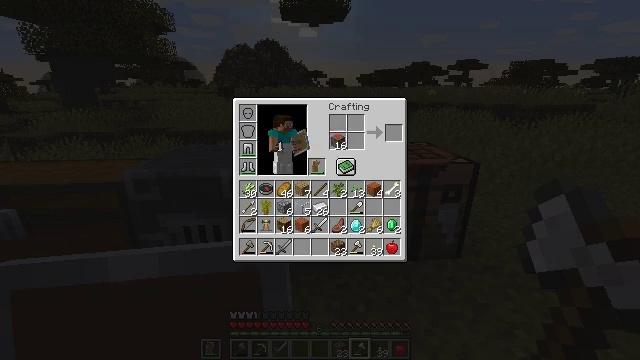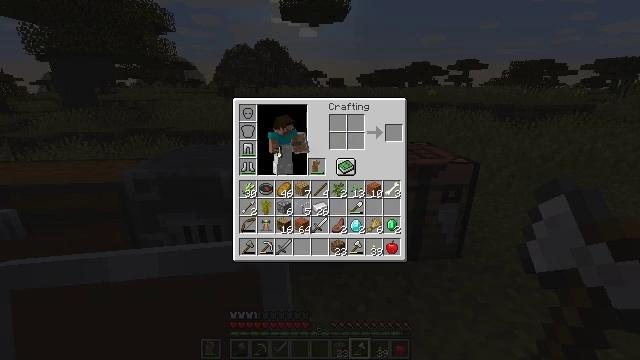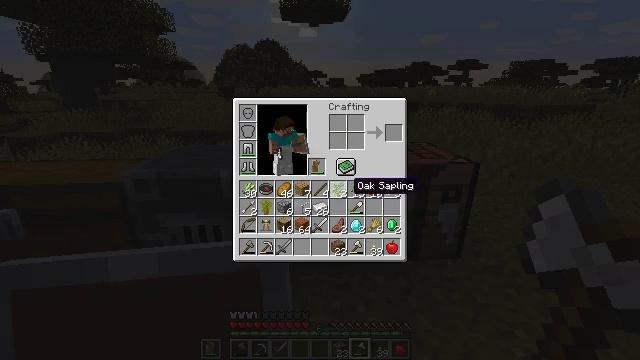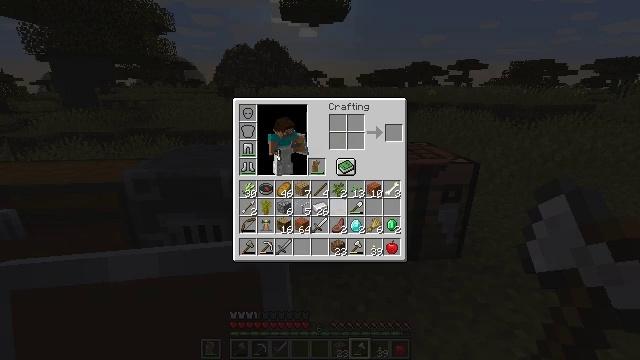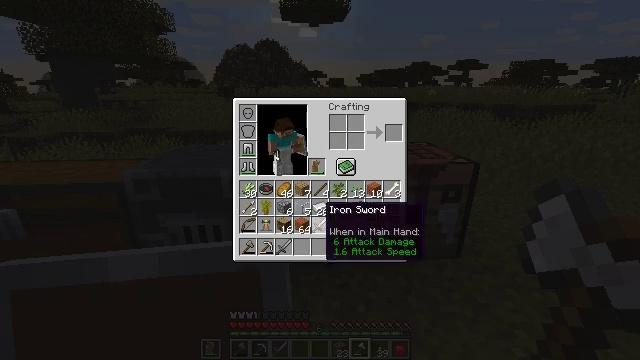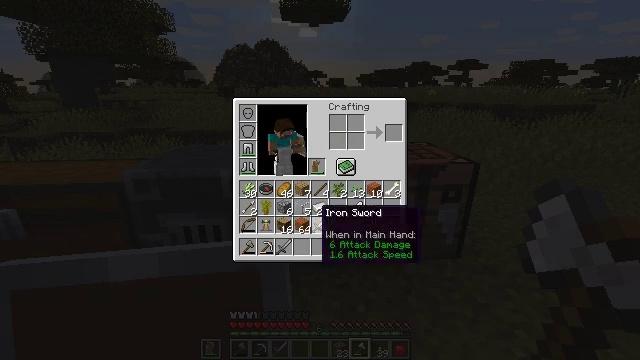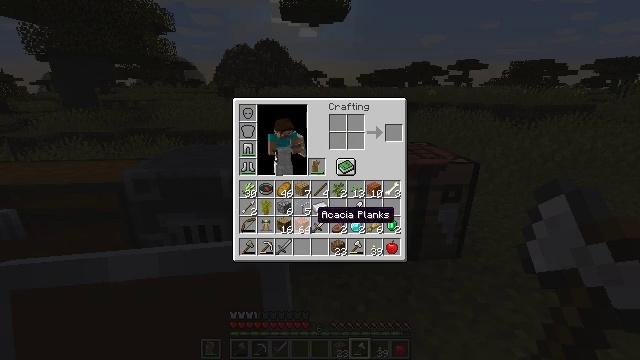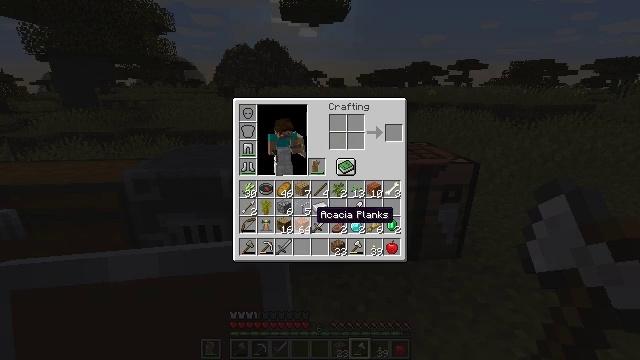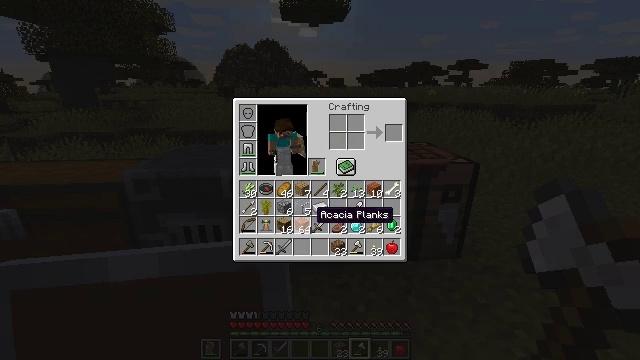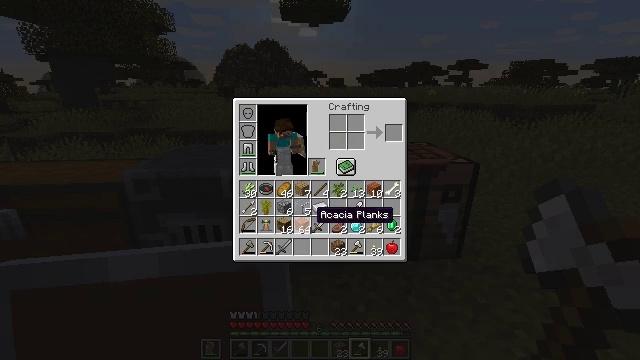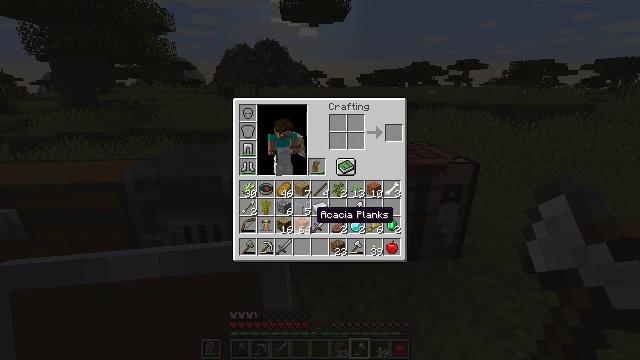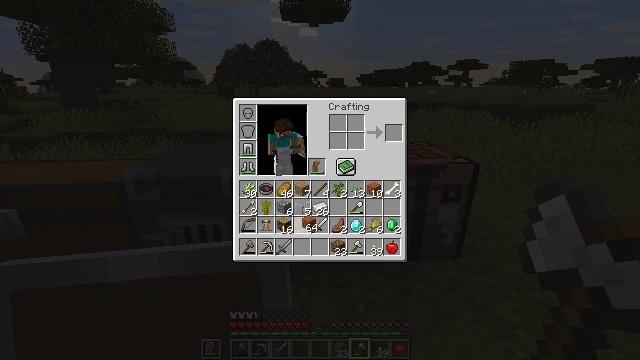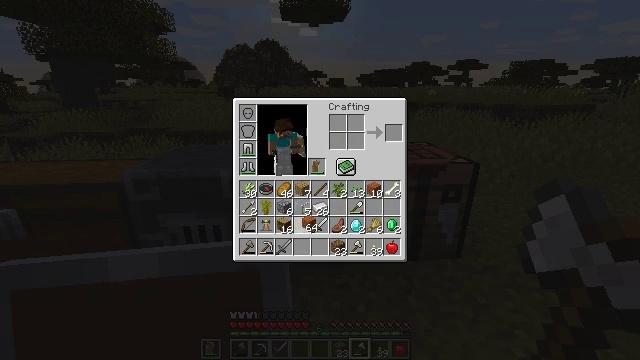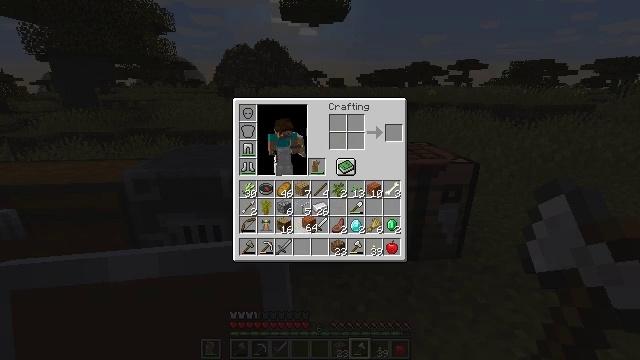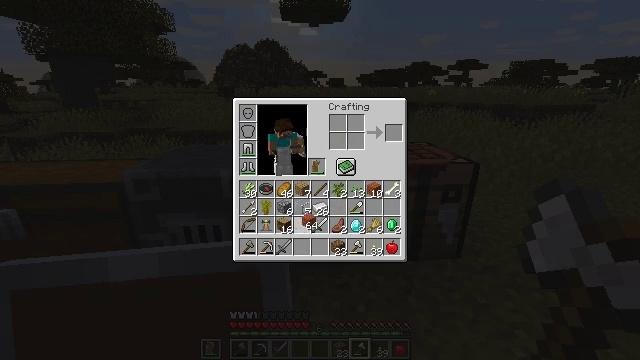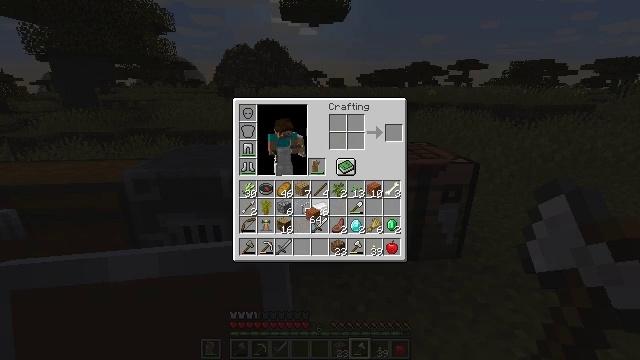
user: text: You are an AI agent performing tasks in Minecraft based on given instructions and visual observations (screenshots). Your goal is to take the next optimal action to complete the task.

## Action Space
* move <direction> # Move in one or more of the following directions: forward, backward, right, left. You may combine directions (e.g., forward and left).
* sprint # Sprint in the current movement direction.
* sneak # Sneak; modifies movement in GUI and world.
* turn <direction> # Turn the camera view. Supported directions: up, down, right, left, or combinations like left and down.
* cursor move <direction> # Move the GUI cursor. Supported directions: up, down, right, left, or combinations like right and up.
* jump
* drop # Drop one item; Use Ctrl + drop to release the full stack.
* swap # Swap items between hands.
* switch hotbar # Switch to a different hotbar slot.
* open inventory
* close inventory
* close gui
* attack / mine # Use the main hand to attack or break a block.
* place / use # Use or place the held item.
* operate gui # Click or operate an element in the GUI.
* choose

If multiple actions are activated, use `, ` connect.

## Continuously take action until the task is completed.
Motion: motion action
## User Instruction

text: Create acacia stairs using the crafting grid.
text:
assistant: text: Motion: sneak, cursor move down, open gui
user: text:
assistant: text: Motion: sneak, cursor move left and down
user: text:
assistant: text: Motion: cursor move left and down
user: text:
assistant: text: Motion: cursor move left and down
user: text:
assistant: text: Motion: no_op
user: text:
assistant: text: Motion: no_op
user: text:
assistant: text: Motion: no_op
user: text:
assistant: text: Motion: no_op
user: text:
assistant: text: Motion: no_op
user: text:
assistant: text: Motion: no_op
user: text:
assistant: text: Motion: operate gui
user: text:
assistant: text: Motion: operate gui
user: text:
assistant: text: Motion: operate gui
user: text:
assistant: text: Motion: no_op
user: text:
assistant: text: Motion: no_op
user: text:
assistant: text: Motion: no_op
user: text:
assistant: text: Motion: no_op
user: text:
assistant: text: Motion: no_op
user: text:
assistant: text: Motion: no_op
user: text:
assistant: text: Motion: no_op
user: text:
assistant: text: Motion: operate gui
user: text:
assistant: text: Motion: operate gui
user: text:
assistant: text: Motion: operate gui
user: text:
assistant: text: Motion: no_op
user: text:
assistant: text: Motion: no_op
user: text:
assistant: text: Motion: no_op
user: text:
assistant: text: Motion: no_op
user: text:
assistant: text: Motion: no_op
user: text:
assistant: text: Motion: turn right, close gui
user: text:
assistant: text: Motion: turn right, open inventory